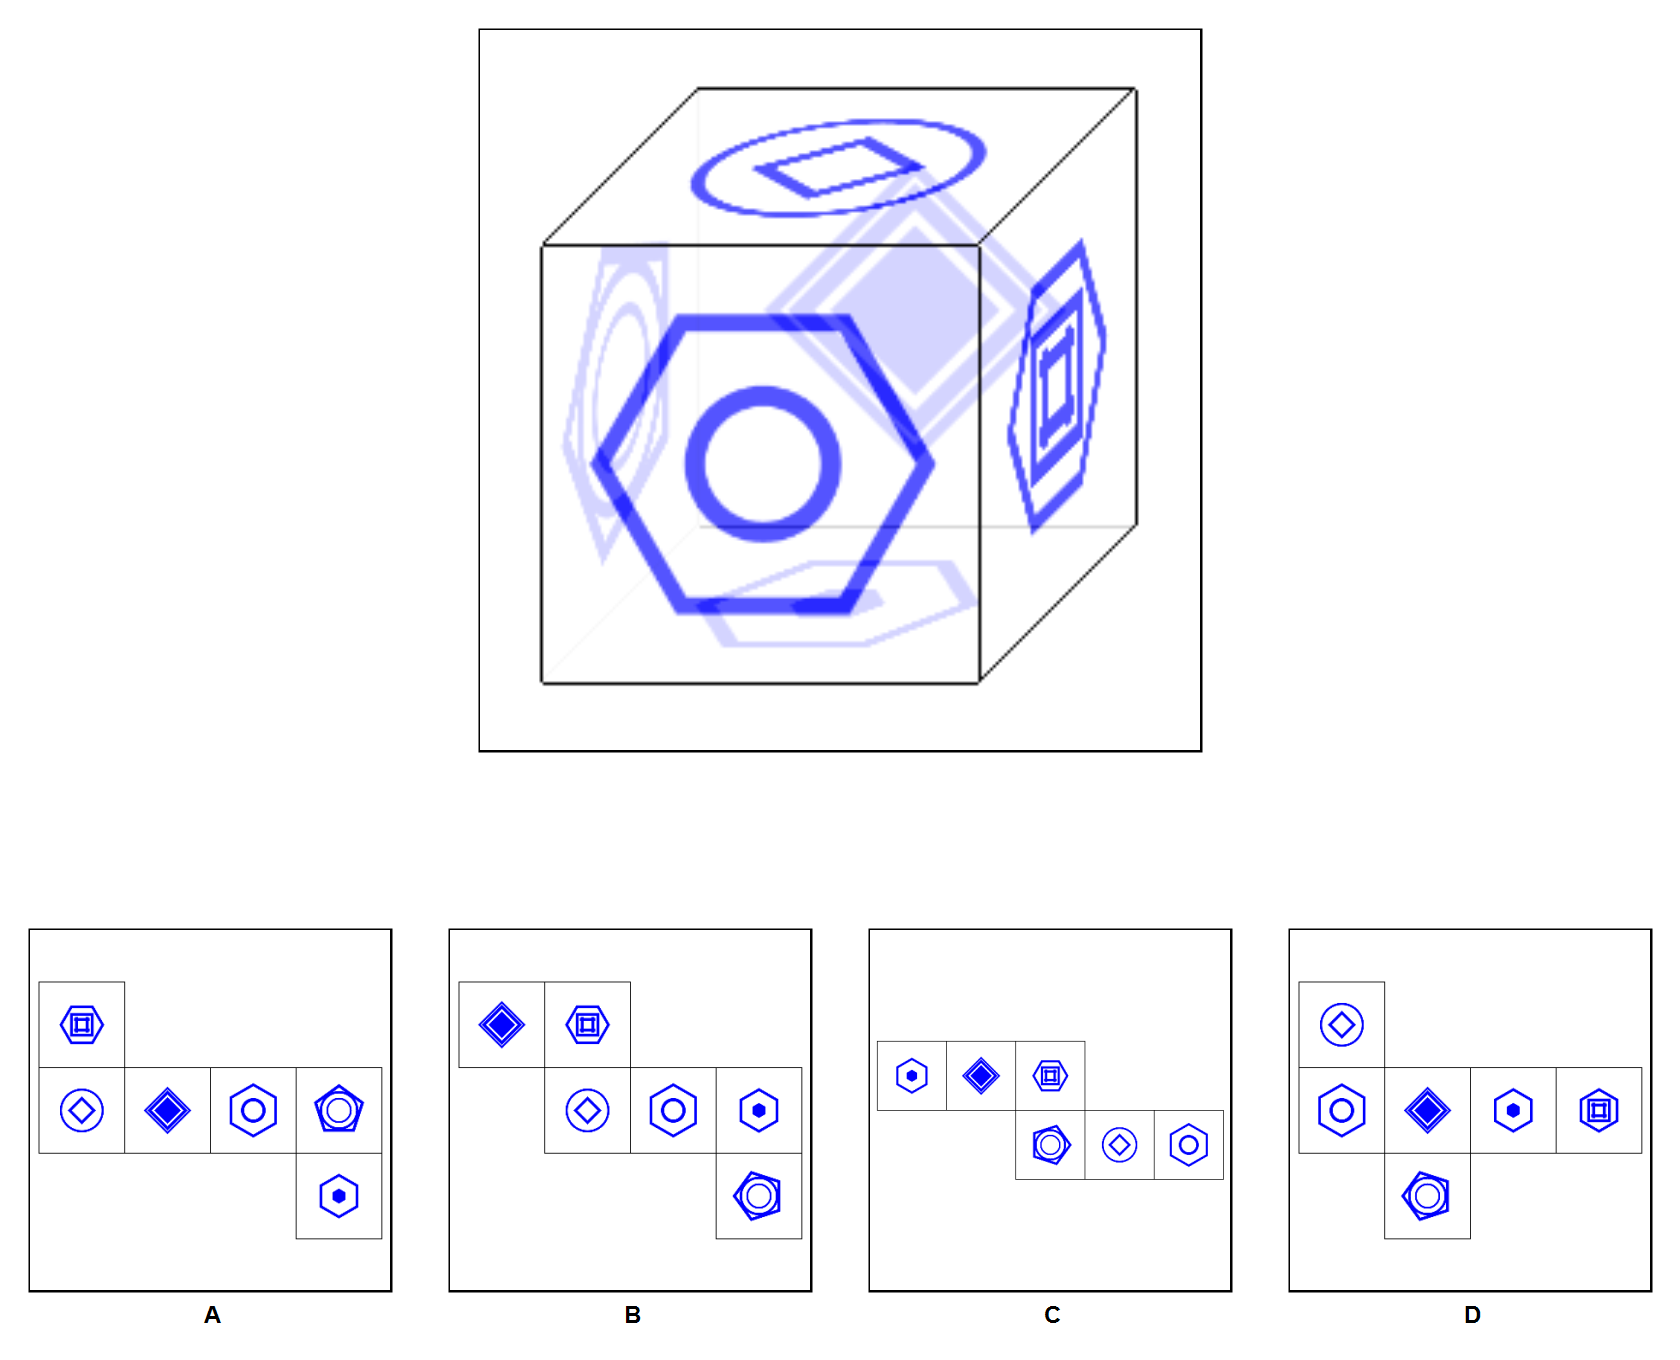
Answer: B